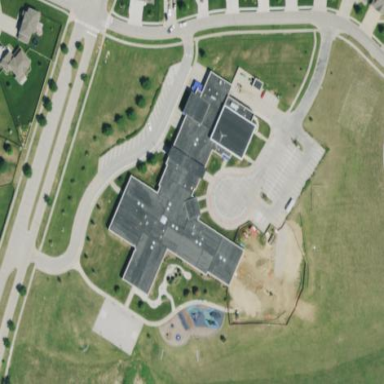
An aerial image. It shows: School building.